Field crop: maize
Growth stage: 2
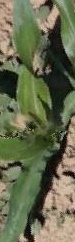
Species: maize